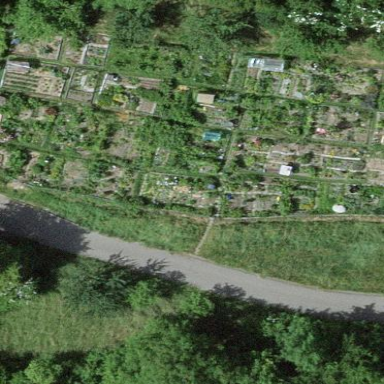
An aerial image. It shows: Area designated for allotments.